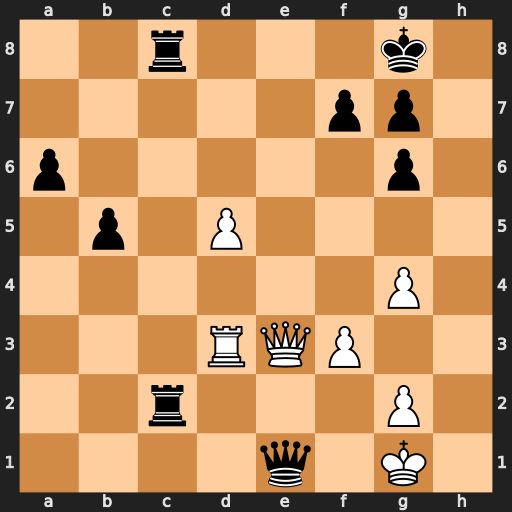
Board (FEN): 2r3k1/5pp1/p5p1/1p1P4/6P1/3RQP2/2r3P1/4q1K1
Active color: w
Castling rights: -
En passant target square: -
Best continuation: Qxe1 Rc1 Rd1